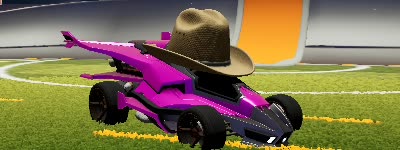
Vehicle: aftershock